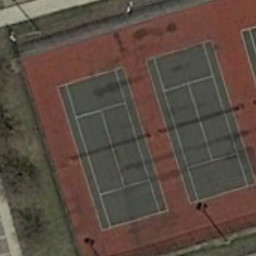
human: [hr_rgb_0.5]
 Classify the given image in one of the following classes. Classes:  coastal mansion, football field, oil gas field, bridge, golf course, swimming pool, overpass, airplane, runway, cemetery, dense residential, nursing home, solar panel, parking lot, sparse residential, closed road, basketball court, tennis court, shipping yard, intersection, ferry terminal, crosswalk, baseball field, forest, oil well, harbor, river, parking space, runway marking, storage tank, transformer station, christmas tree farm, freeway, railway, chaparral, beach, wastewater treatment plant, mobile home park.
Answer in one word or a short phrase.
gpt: tennis court